Question: I have a textfield which is number only. I'm trying to implement a done/cancel buttons on the keypad to get rid of the keypad.
In the simulator when I select the textfield to enter an amount I get the following error:
'''
*** Terminating app due to uncaught exception 'NSInvalidArgumentException', reason: '-
[durood keyboardWillShow:]: unrecognized selector sent to instance 0x7644900'
*** First throw call stack:
(0x1c93012 0x10d0e7e 0x1d1e4bd 0x1c82bbc 0x1c8294e 0xb914f9 0x1ced0c5 0x1c47efa 0xac5bb2
0x3c5777 0x3be929 0x3c08a2 0x3c0931 0x3c097b 0x3ba117 0x123386 0x122e29 0x2e63c3 0x2e8442
0x2df85a 0x2de99b 0x2e00df 0x2e2d2d 0x2e2cac 0x2daa28 0x47972 0x47e53 0x25d4a 0x17698
0x1beedf9 0x1beead0 0x1c08bf5 0x1c08962 0x1c39bb6 0x1c38f44 0x1c38e1b 0x1bed7e3 0x1bed668
0x14ffc 0x209d 0x1fc5 0x1)
libc++abi.dylib: terminate called throwing an exception
'''
Here is the code in my h file:
'''
#import <UIKit/UIKit.h>
int dcounter;
int total;
int enteramount;
@interface durood : UIViewController {
IBOutlet UILabel *dcount;
IBOutlet UILabel *dtotal;
IBOutlet UITextField *numberTextField;
'''
Here is the code in my m file for the extra buttons to be added to the keypad:
'''
[super viewDidLoad];
UIToolbar *numberToolbar = [[UIToolbar alloc]initWithFrame:CGRectMake(0, 0, 320, 50)];
numberToolbar.barStyle = UIBarStyleBlackTranslucent;
numberToolbar.items = [NSArray arrayWithObjects:
[[UIBarButtonItem alloc]initWithTitle:@"Cancel"
style:UIBarButtonItemStyleBordered target:self action:@selector(cancelNumberPad)],
[[UIBarButtonItem
alloc]initWithBarButtonSystemItem:UIBarButtonSystemItemFlexibleSpace target:nil action:nil],
[[UIBarButtonItem alloc]initWithTitle:@"Apply"
style:UIBarButtonItemStyleDone target:self action:@selector(doneWithNumberPad)],
nil];
[numberToolbar sizeToFit];
numberTextField.inputAccessoryView = numberToolbar;
}
-(void)cancelNumberPad{
[numberTextField resignFirstResponder];
numberTextField.text = @"";
}
-(void)doneWithNumberPad{
NSString *numberFromTheKeyboard = numberTextField.text;
[numberTextField resignFirstResponder];
}
'''
What am I missing? Any help would be greatly appreciated. The keypad should look like this:
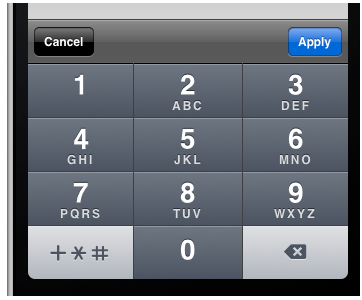
Answer: The crash is coming from the fact that 'durood' does not have a method implementation for 'keyboardWillShow:'.
Are you subscribing for notifications, like 'UIKeyboardWillShowNotification'? You likely added a '@selector(keyboardWillShow)', but didn't actually create the method implementation.